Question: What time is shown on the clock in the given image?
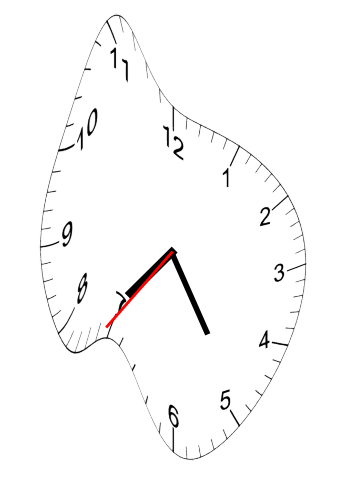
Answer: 07:24:36